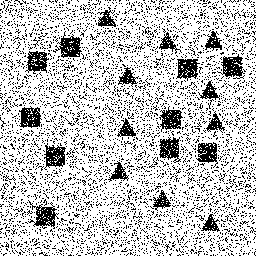
Squares: 10
Triangles: 10
Stars: 0
Total shapes: 20